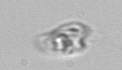
Label: Amoeba